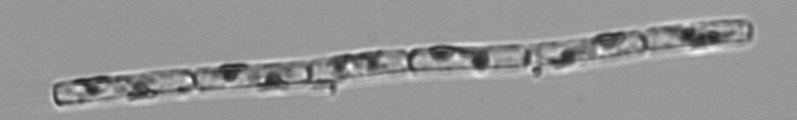
Label: Guinardia_delicatula